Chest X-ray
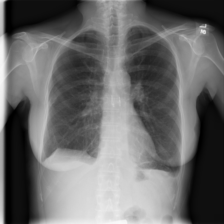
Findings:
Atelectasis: negative
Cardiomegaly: negative
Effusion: negative
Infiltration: negative
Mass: negative
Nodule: negative
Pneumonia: negative
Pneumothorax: positive
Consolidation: negative
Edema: negative
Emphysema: negative
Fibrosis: negative
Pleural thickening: negative
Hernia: negative